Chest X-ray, AP view. Patient: 23 years old, sex M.
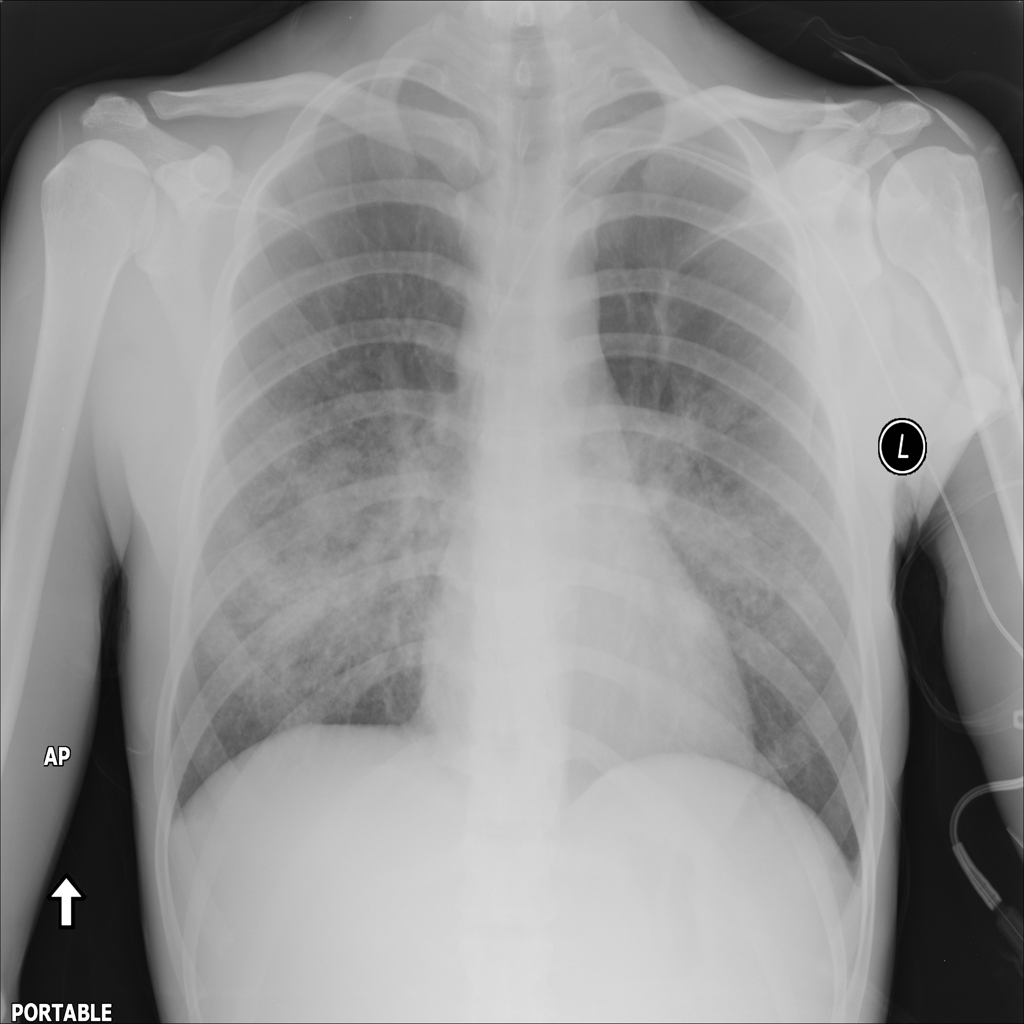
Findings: Infiltration